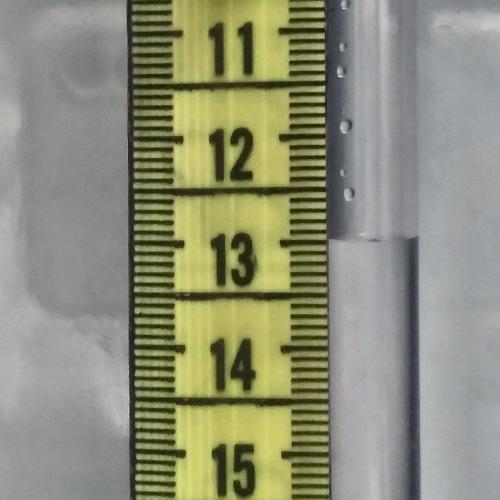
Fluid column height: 13.0 cm